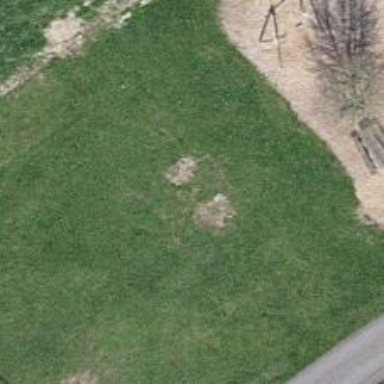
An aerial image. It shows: Playground area for leisure activities on the land.